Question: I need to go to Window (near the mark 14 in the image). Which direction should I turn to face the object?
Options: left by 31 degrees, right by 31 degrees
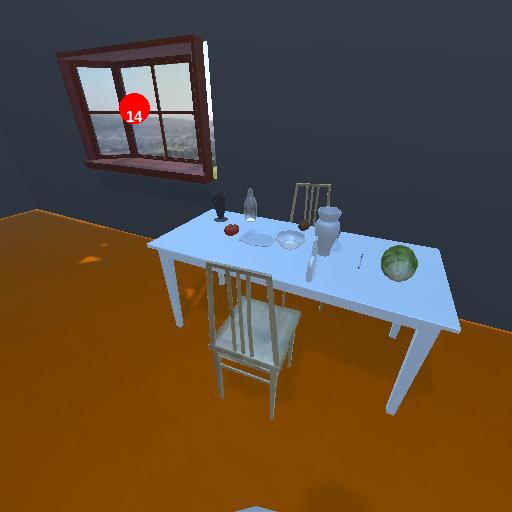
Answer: left by 31 degrees